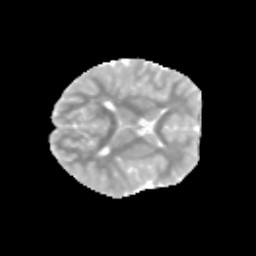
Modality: MD
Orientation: axial
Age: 9
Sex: male
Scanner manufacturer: siemens
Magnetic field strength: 3 T
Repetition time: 3.8 s
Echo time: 0.07 s